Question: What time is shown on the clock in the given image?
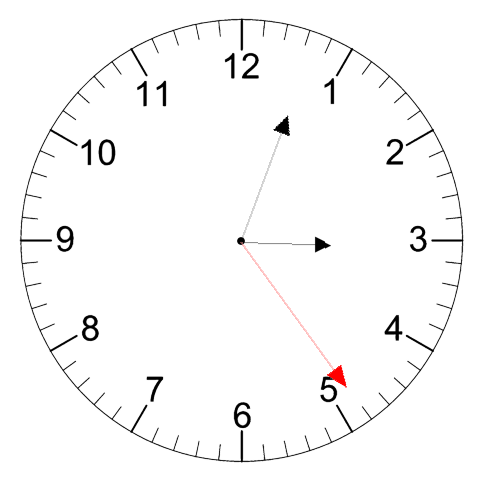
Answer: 03:03:24